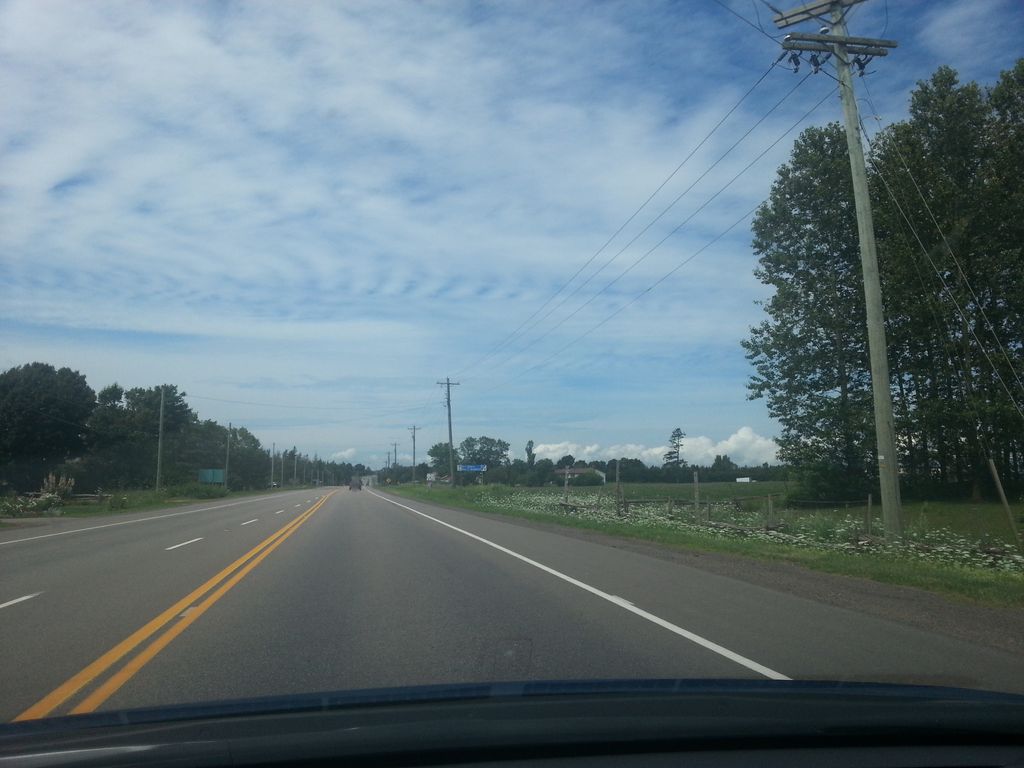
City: charlottetown